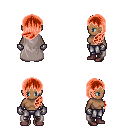
a pixel art fantasy rpg character, female body template, human, dark skin, gray cape, metal pants, red left-swept hairstyle, metal gloves, maroon shoes, four views (front, back, left, right), 2x2 character sprite sheet, small pixel art, hard edges, no anti-aliasing